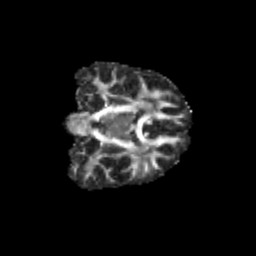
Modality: FA
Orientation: coronal
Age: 12
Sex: female
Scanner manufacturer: siemens
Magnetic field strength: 3 T
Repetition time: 3.8 s
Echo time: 0.07 s